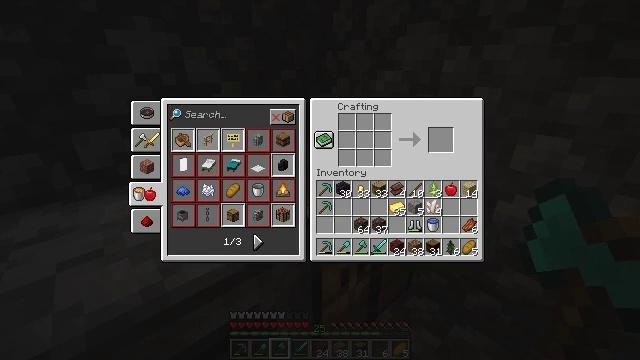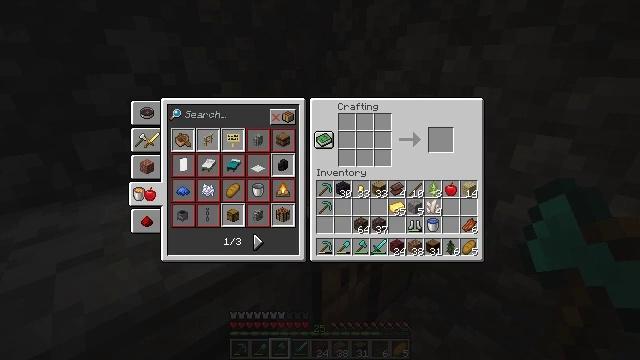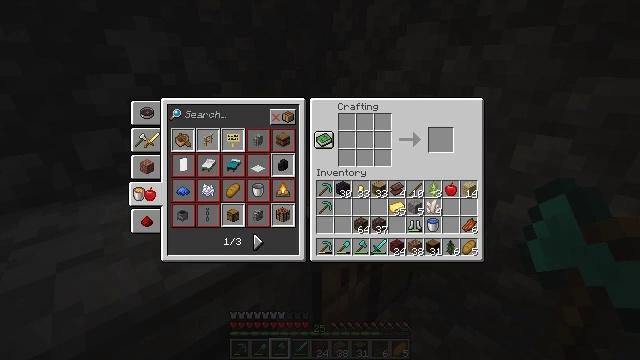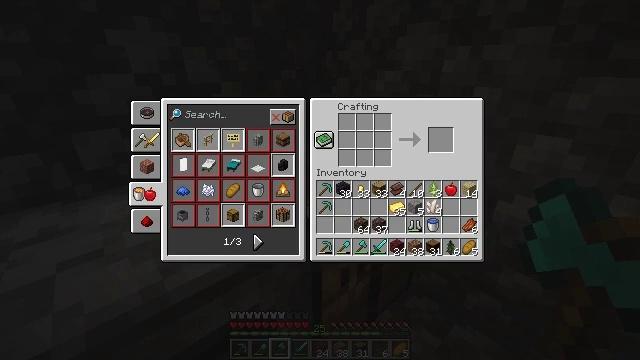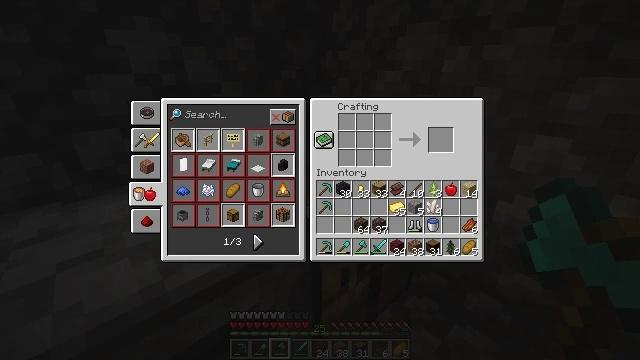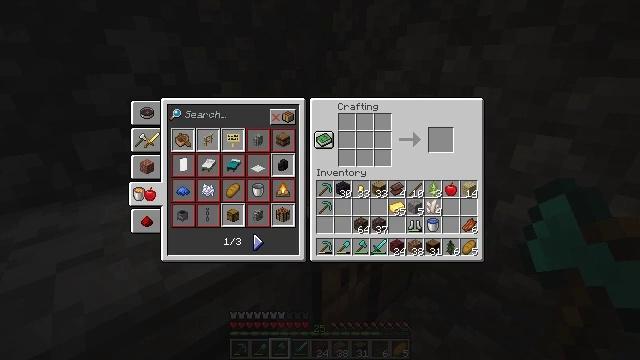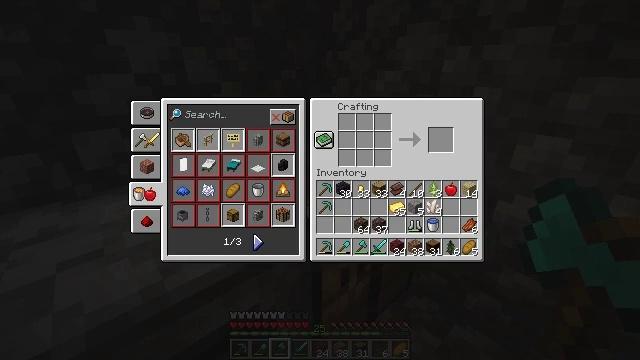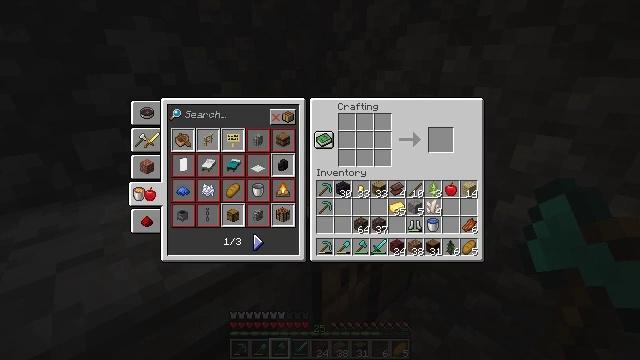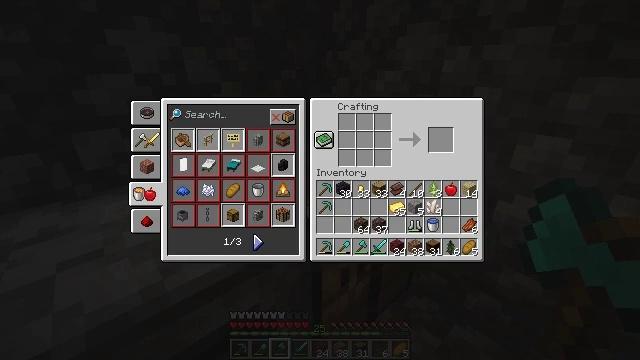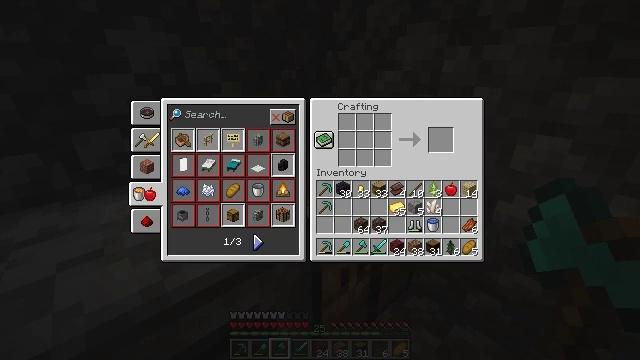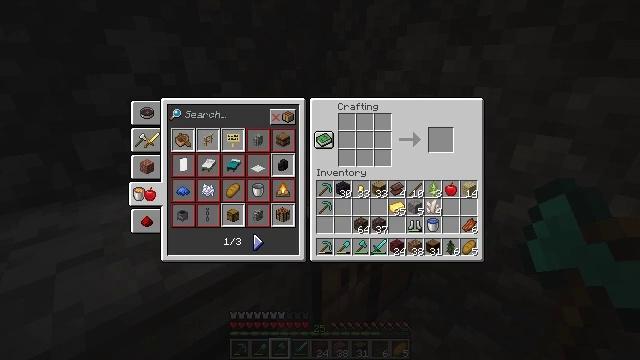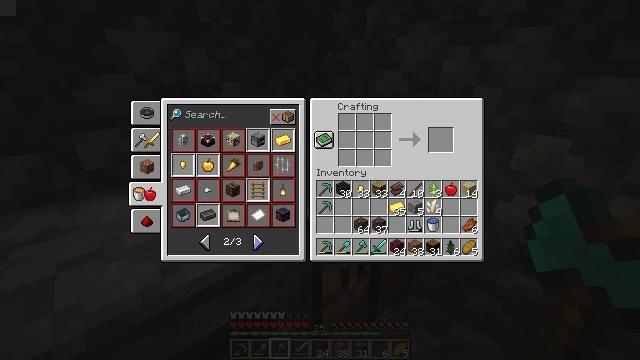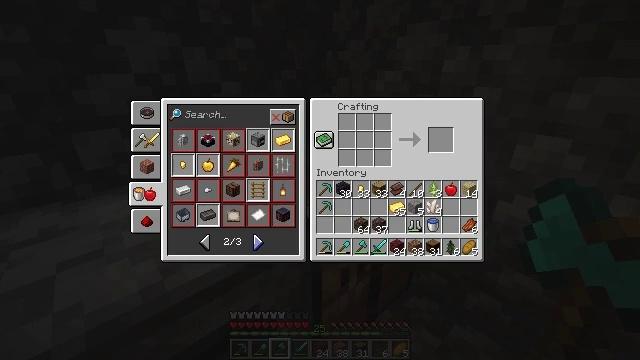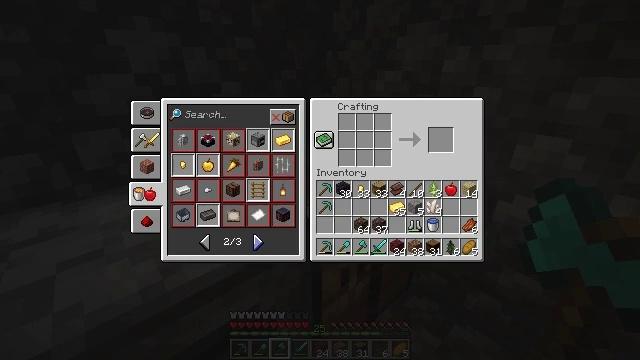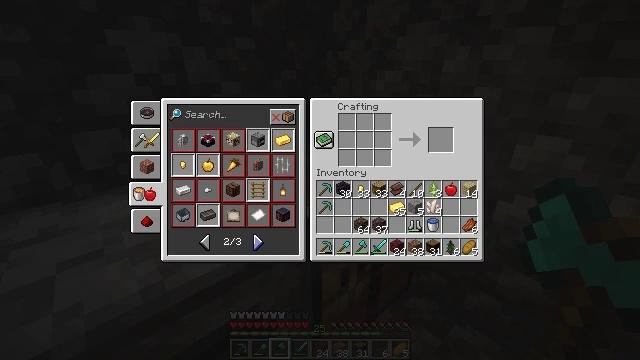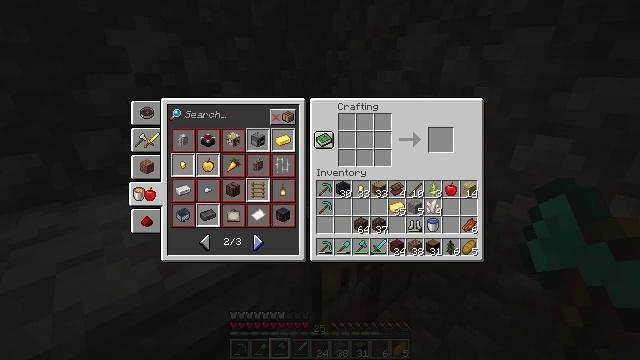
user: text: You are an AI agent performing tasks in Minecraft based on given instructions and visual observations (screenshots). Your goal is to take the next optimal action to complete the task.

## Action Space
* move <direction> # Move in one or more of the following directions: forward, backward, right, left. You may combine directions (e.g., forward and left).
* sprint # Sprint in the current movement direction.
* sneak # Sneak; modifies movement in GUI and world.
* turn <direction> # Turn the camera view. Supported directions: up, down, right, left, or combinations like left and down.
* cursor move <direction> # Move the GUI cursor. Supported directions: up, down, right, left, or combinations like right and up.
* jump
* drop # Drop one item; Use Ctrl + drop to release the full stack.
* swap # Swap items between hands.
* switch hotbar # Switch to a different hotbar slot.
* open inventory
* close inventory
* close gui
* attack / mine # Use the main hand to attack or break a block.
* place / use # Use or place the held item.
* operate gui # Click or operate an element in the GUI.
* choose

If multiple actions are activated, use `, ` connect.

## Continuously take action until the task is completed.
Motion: motion action
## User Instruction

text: Get a netherite ingot after combining netherite scrap and gold.
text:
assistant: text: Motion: no_op
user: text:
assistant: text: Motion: no_op
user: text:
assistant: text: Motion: no_op
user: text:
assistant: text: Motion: no_op
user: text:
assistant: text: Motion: no_op
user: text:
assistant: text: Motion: no_op
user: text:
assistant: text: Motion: no_op
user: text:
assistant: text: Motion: no_op
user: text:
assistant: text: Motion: no_op
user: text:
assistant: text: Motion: no_op
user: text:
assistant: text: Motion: operate gui
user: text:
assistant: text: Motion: operate gui
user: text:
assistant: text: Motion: operate gui
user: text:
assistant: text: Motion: no_op
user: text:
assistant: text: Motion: no_op
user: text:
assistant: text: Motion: no_op
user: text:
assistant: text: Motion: no_op
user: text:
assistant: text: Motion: no_op
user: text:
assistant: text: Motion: no_op
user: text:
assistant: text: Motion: no_op
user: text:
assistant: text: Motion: no_op
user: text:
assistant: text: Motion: no_op
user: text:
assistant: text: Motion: no_op
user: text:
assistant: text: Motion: no_op
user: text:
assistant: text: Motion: no_op
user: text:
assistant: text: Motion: no_op
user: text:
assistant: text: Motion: no_op
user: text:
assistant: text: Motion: no_op
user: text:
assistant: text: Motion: no_op
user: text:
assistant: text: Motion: no_op